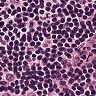
Metastatic tissue present: yes